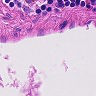
Metastatic tissue present: no